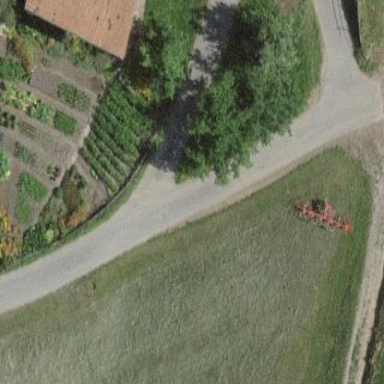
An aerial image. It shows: Garden that is leisure land.